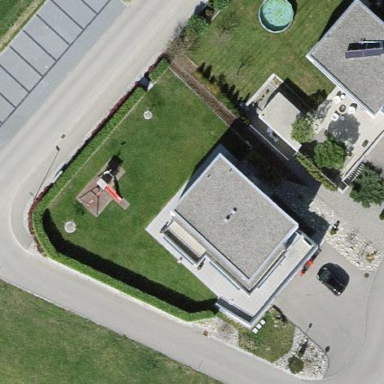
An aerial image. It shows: Simple house.